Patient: sex M, age 52
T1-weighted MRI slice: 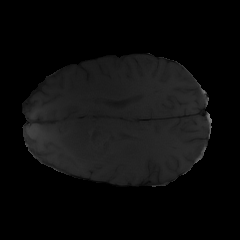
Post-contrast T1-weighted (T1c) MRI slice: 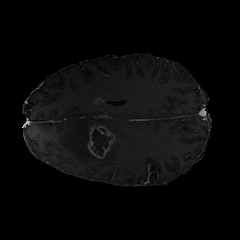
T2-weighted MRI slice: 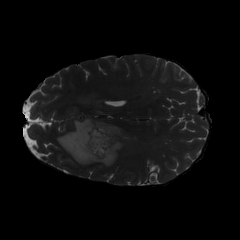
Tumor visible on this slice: yes
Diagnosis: Glioblastoma, IDH-wildtype
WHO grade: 4